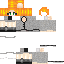
A female human skin with pale skin, wearing blonde long hair dressed in a blue hoodie and black pants, featuring a closed mouth.